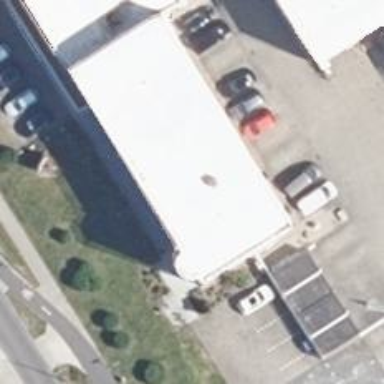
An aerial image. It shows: Car rental facility.